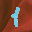
Label: 1